Question: I am building simple counter application and in Javascript 'addEventListern'is not working
giving this error:

Here is my JavaScript Code which i tried but it still gives error of
> Cannot read property 'addEventLister' of Null
'''
//selecting elements
let value = document.getElementById('value');
let counter = 0;
value.textContent = counter;
// addingEventListener
document.getElementById('reset').addEventListener('click', reset);
document.getElementById('increase').addEventListener('click', increase);
document.getElementById('decrease').addEventListener('click', decrease);
// Event functions
function reset() {
counter = 0;
}
function increase() {
counter++;
}
function decrease() {
counter--;
}
'''
'''
<!DOCTYPE html>
<html lang="en">
<head>
<meta charset="UTF-8">
<meta name="viewport" content="width=device-width, initial-scale=1.0">
<title>Document</title>
</head>
<body>
<div id="main">
<div class="container">
<p class="two-times">Counter</p>
<p class="two-times" id="value">0</p>
<div class="buttons">
<input class="btn" id="decrease" type="button" value="Recrease">
<input class="btn" id="reset" type="button" value="Reset">
<input class="btn" id="Increase" type="button" value="Increase">
</div>
</div>
</div>
<!-- javaScript -->
<script src="app.js"></script>
</body>
</html>
'''
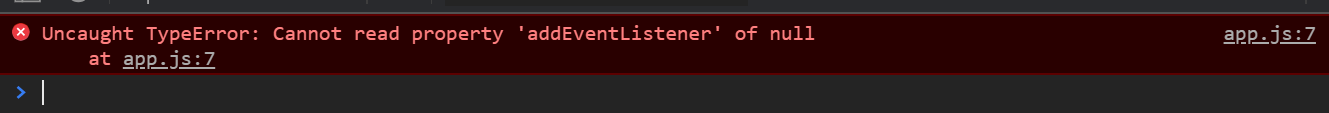
Answer: '''
document.getElementById('increase').addEventListener('click', increase);
'''
And
'''
<input class="btn" id="Increase" type="button" value="Increase">
'''
Don't match
'''
//selecting elements
let value = document.getElementById('value');
let counter = 0;
value.textContent = counter;
// addingEventListener
document.getElementById('reset').addEventListener('click', reset);
document.getElementById('Increase').addEventListener('click', increase);
document.getElementById('decrease').addEventListener('click', decrease);
// Event functions
function reset() {
counter = 0;
}
function increase() {
counter++;
}
function decrease() {
counter--;
}
'''
'''
<!DOCTYPE html>
<html lang="en">
<head>
<meta charset="UTF-8">
<meta name="viewport" content="width=device-width, initial-scale=1.0">
<title>Document</title>
</head>
<body>
<div id="main">
<div class="container">
<p class="two-times">Counter</p>
<p class="two-times" id="value">0</p>
<div class="buttons">
<input class="btn" id="decrease" type="button" value="Recrease">
<input class="btn" id="reset" type="button" value="Reset">
<input class="btn" id="Increase" type="button" value="Increase">
</div>
</div>
</div>
<!-- javaScript -->
<script src="app.js"></script>
</body>
</html>
'''